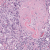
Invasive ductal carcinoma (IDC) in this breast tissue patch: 1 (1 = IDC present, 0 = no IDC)